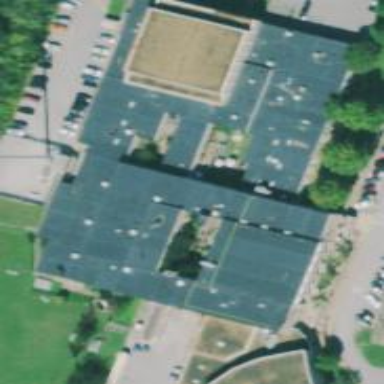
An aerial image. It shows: School.